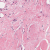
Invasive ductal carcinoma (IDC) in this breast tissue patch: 0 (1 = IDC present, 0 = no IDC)